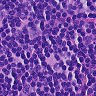
Metastatic tissue present: no